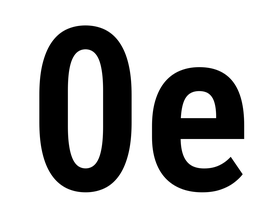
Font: Roboto_Condensed_SemiBold